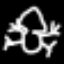
Label: frog